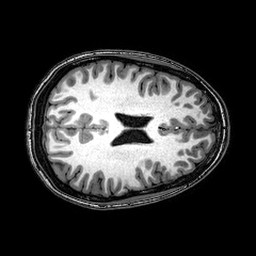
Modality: T1w
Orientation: axial
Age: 24
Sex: female
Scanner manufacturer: philips
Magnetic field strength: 3 T
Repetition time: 0.00818 s
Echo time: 0.00374 s